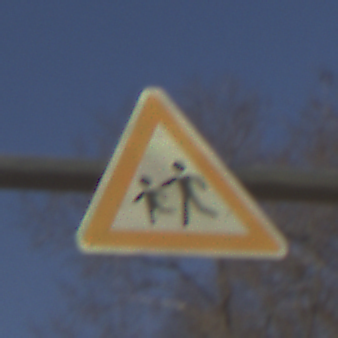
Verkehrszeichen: KinderRechts
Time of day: SunriseSunset
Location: Outdoor (Nature)
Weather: Clear
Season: NotSpecified
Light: Natural